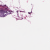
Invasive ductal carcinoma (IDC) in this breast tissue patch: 0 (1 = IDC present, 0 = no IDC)